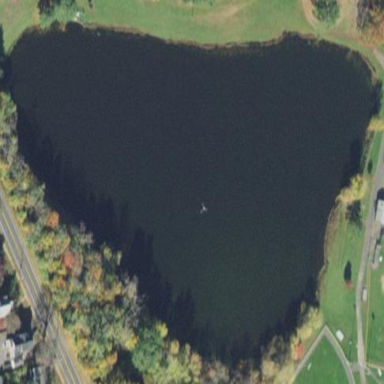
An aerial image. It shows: Serene lake.